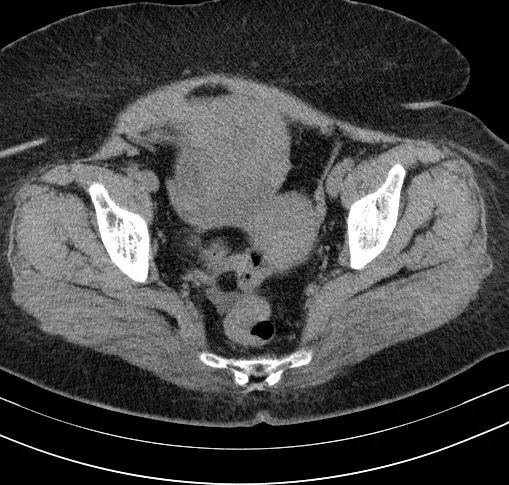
Pelvic computed tomography revealing an enlarged ovary with iso-dense mass in the midline, measuring 122x 86cm with deviation of the uterus.
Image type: radiology (ct)